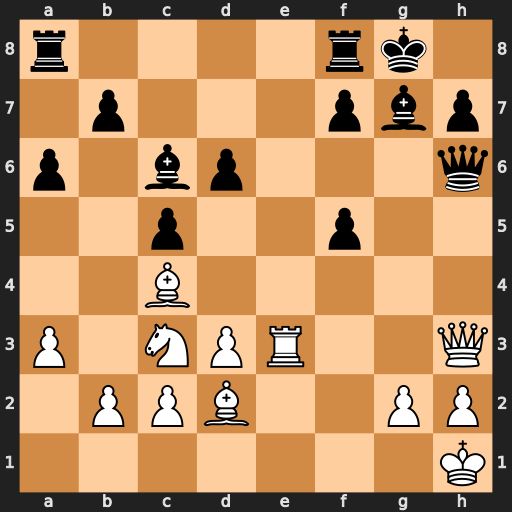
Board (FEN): r4rk1/1p3pbp/p1bp3q/2p2p2/2B5/P1NPR2Q/1PPB2PP/7K
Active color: w
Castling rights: -
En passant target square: -
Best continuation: Qxh6 Bxh6 Rg3+ Bg7 Bh6